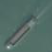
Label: Sand_carrier